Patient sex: M
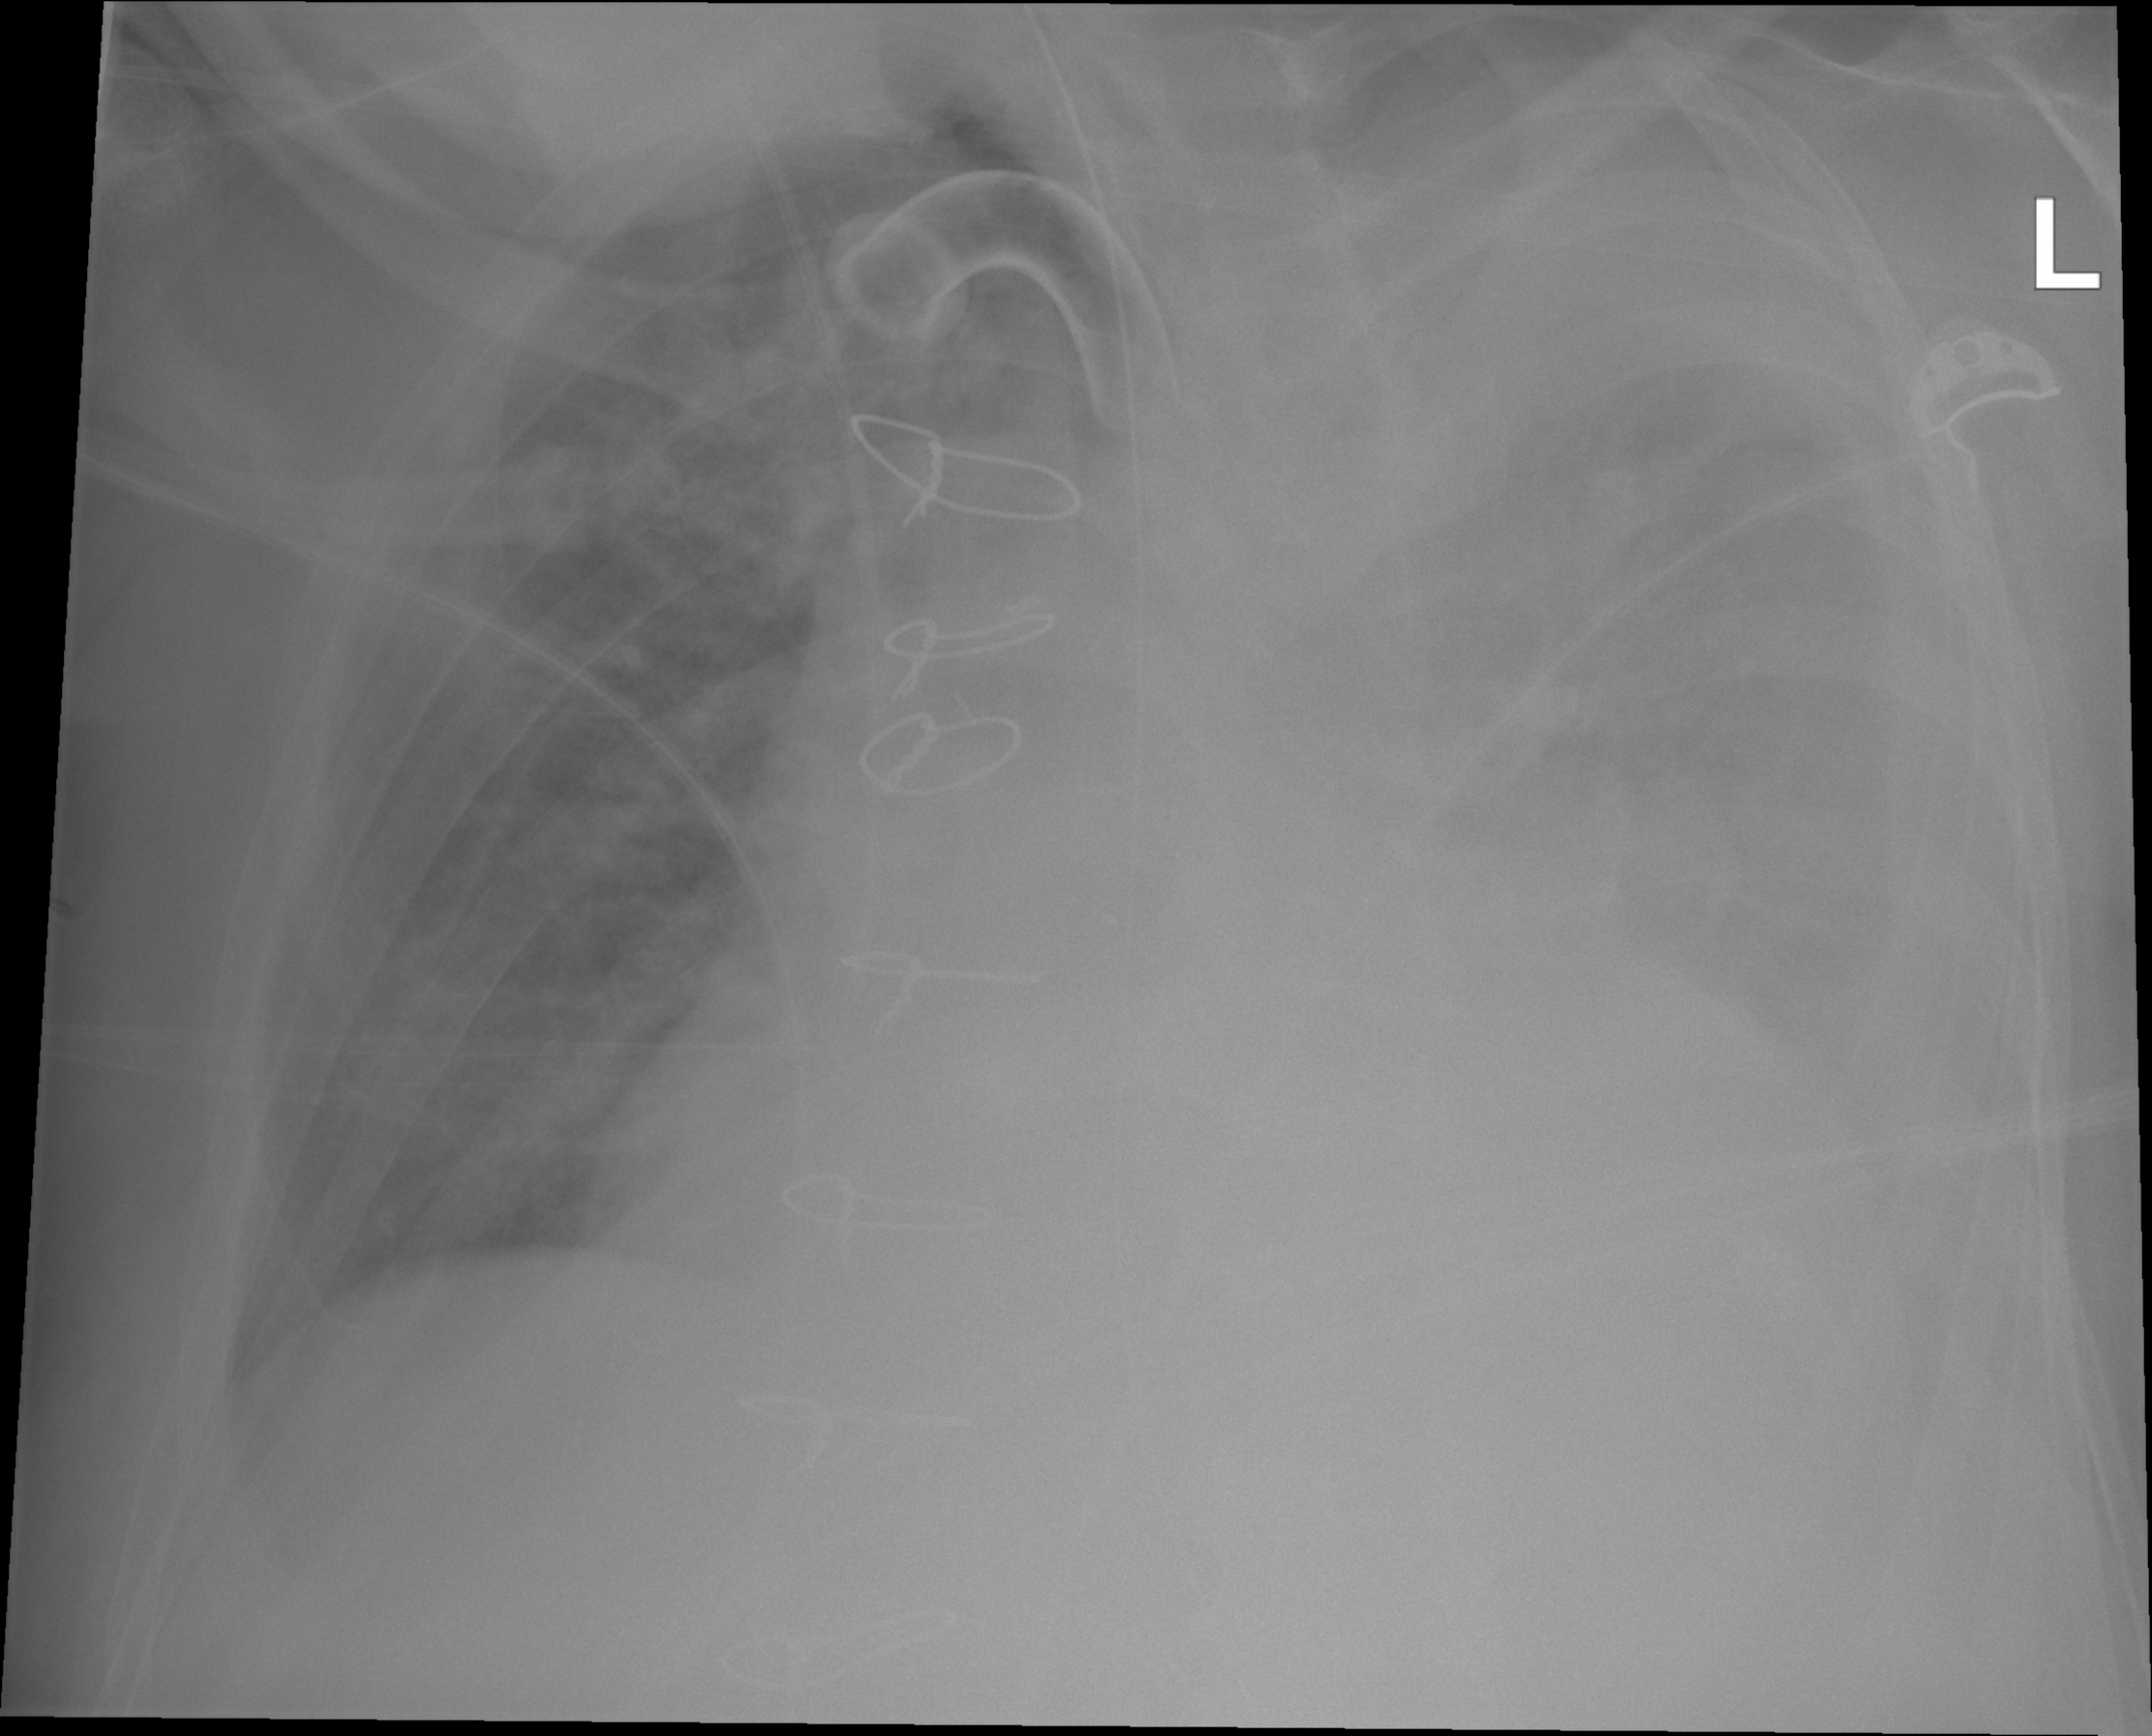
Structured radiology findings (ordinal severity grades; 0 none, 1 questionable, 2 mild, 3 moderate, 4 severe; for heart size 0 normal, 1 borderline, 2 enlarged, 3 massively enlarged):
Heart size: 3
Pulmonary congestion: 2
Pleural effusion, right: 0
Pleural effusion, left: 3
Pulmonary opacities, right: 2
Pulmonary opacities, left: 2
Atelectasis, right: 2
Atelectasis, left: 2